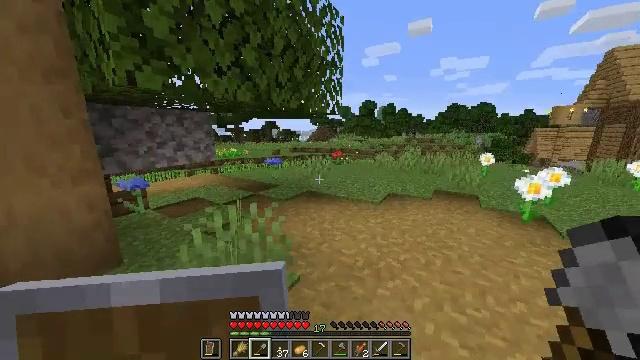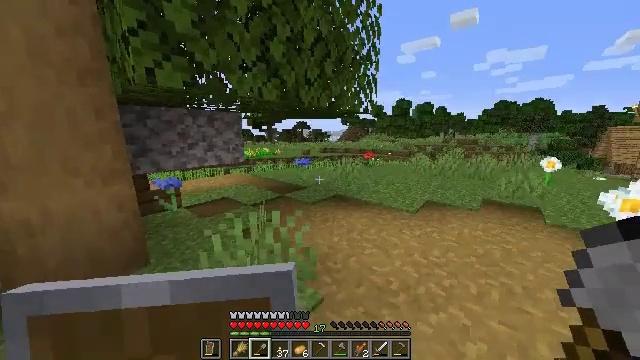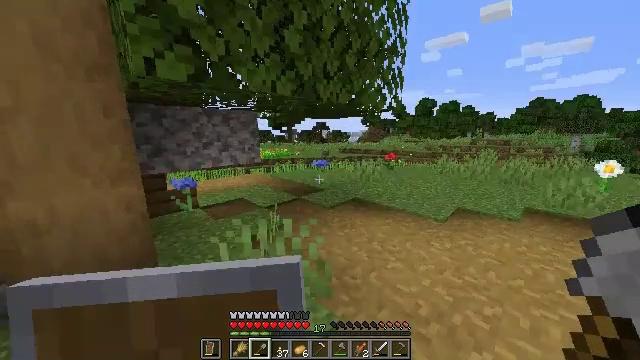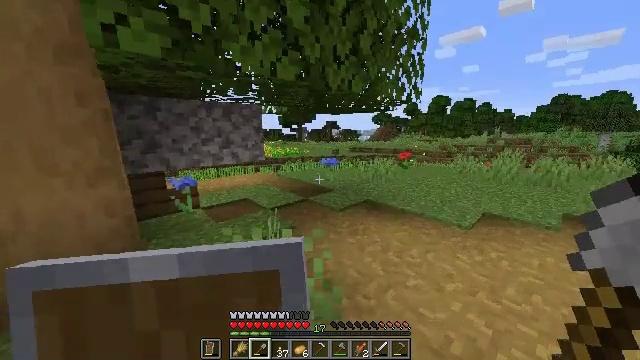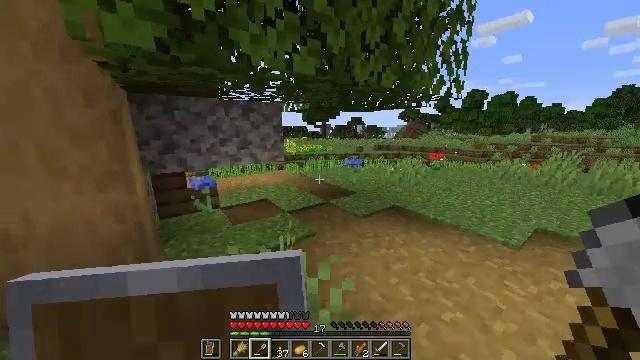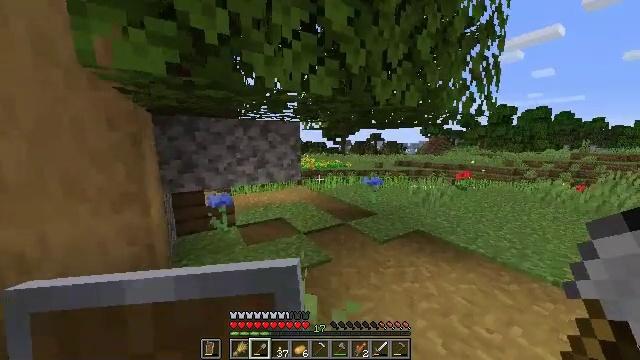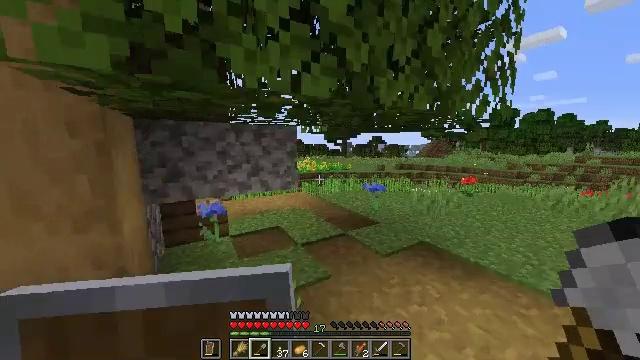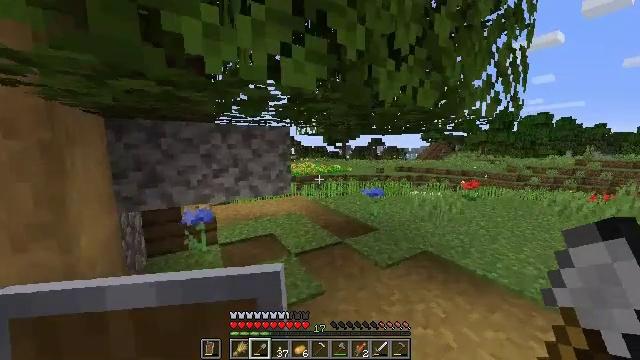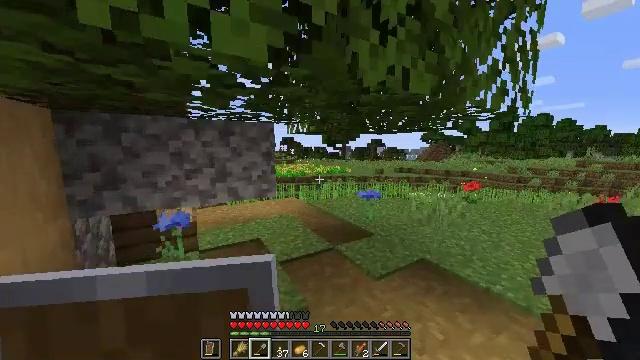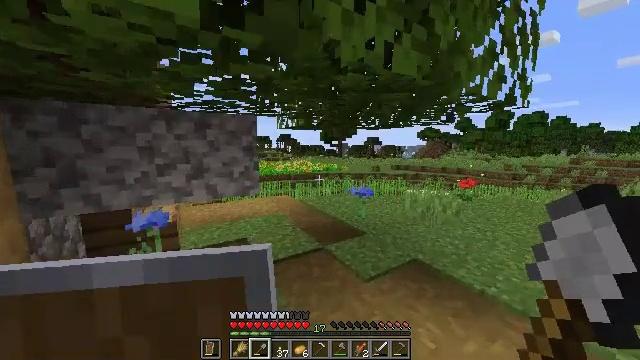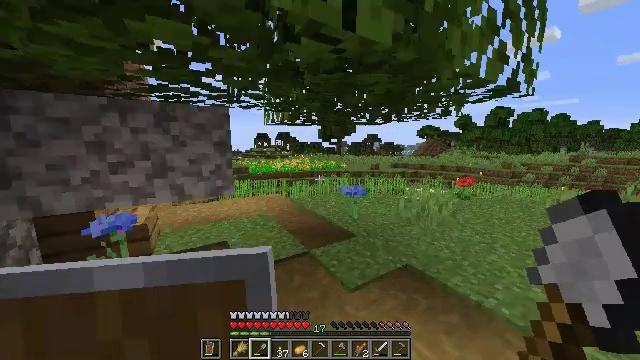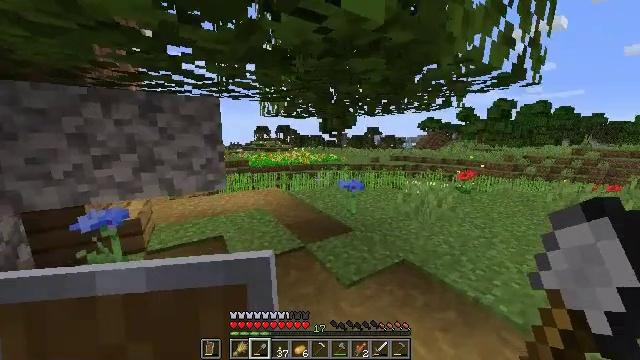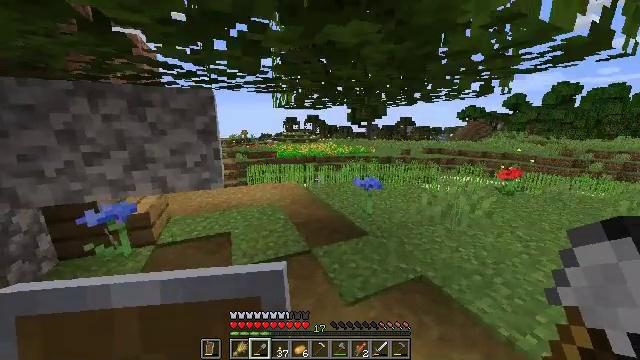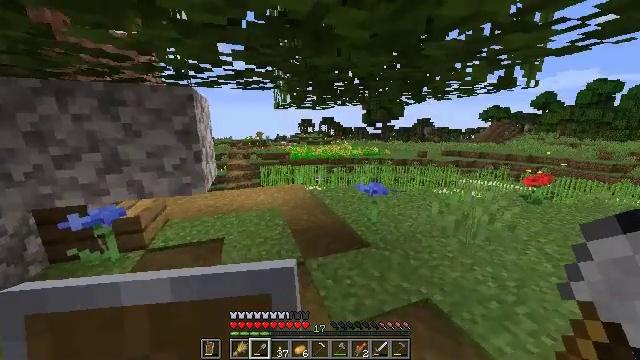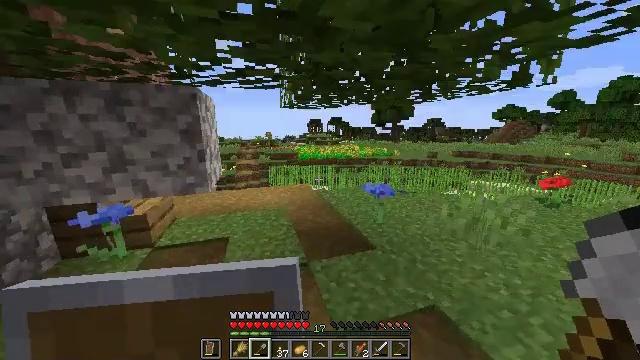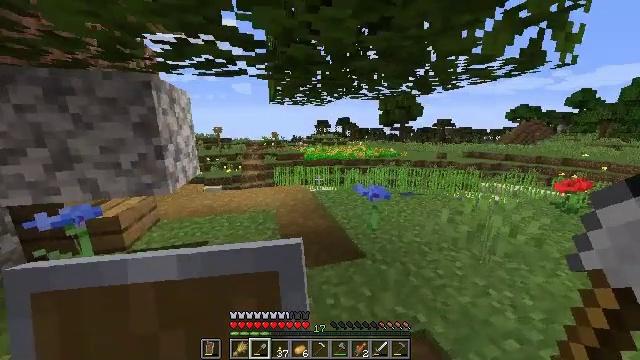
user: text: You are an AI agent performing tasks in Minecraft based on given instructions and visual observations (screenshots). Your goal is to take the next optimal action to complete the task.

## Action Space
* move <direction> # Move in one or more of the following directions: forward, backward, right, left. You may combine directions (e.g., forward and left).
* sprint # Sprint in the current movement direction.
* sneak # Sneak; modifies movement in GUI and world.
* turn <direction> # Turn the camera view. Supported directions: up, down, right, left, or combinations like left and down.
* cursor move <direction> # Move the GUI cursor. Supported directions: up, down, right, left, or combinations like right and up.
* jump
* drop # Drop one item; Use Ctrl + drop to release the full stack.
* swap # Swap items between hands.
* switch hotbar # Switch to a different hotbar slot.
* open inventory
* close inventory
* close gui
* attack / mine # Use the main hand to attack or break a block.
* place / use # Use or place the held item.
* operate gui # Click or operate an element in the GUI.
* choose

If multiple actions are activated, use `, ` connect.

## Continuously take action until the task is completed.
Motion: motion action
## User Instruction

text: Get wheat from the farmland.
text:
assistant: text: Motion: move forward, turn left
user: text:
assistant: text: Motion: move forward, turn left
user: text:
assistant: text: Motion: move forward, turn left
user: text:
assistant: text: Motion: move forward, turn left
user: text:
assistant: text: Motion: move forward, turn left and up
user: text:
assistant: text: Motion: move forward
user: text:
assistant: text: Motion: move forward and move right
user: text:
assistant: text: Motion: move forward and move right
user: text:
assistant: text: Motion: move forward and move right
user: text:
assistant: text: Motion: move forward and move right
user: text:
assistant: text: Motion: move forward and move right, turn down
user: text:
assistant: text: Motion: move forward and move right, turn left and down
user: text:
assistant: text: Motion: move forward and move right, turn left
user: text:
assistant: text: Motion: move forward and move right, turn left
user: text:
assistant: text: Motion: move forward and move right, turn left
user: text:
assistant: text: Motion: move forward, turn left
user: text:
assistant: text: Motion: move forward, turn left
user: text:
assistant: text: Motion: move forward, turn left
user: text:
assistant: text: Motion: move forward, turn left
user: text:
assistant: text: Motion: move forward
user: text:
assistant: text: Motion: move forward, turn left
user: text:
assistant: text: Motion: move forward, turn left
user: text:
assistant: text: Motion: move forward, turn left and down
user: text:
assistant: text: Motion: move forward, turn left
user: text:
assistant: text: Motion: move forward
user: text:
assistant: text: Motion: move forward
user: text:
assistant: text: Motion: move forward
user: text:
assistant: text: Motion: move forward
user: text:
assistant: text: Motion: move forward
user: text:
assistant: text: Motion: move forward